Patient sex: M
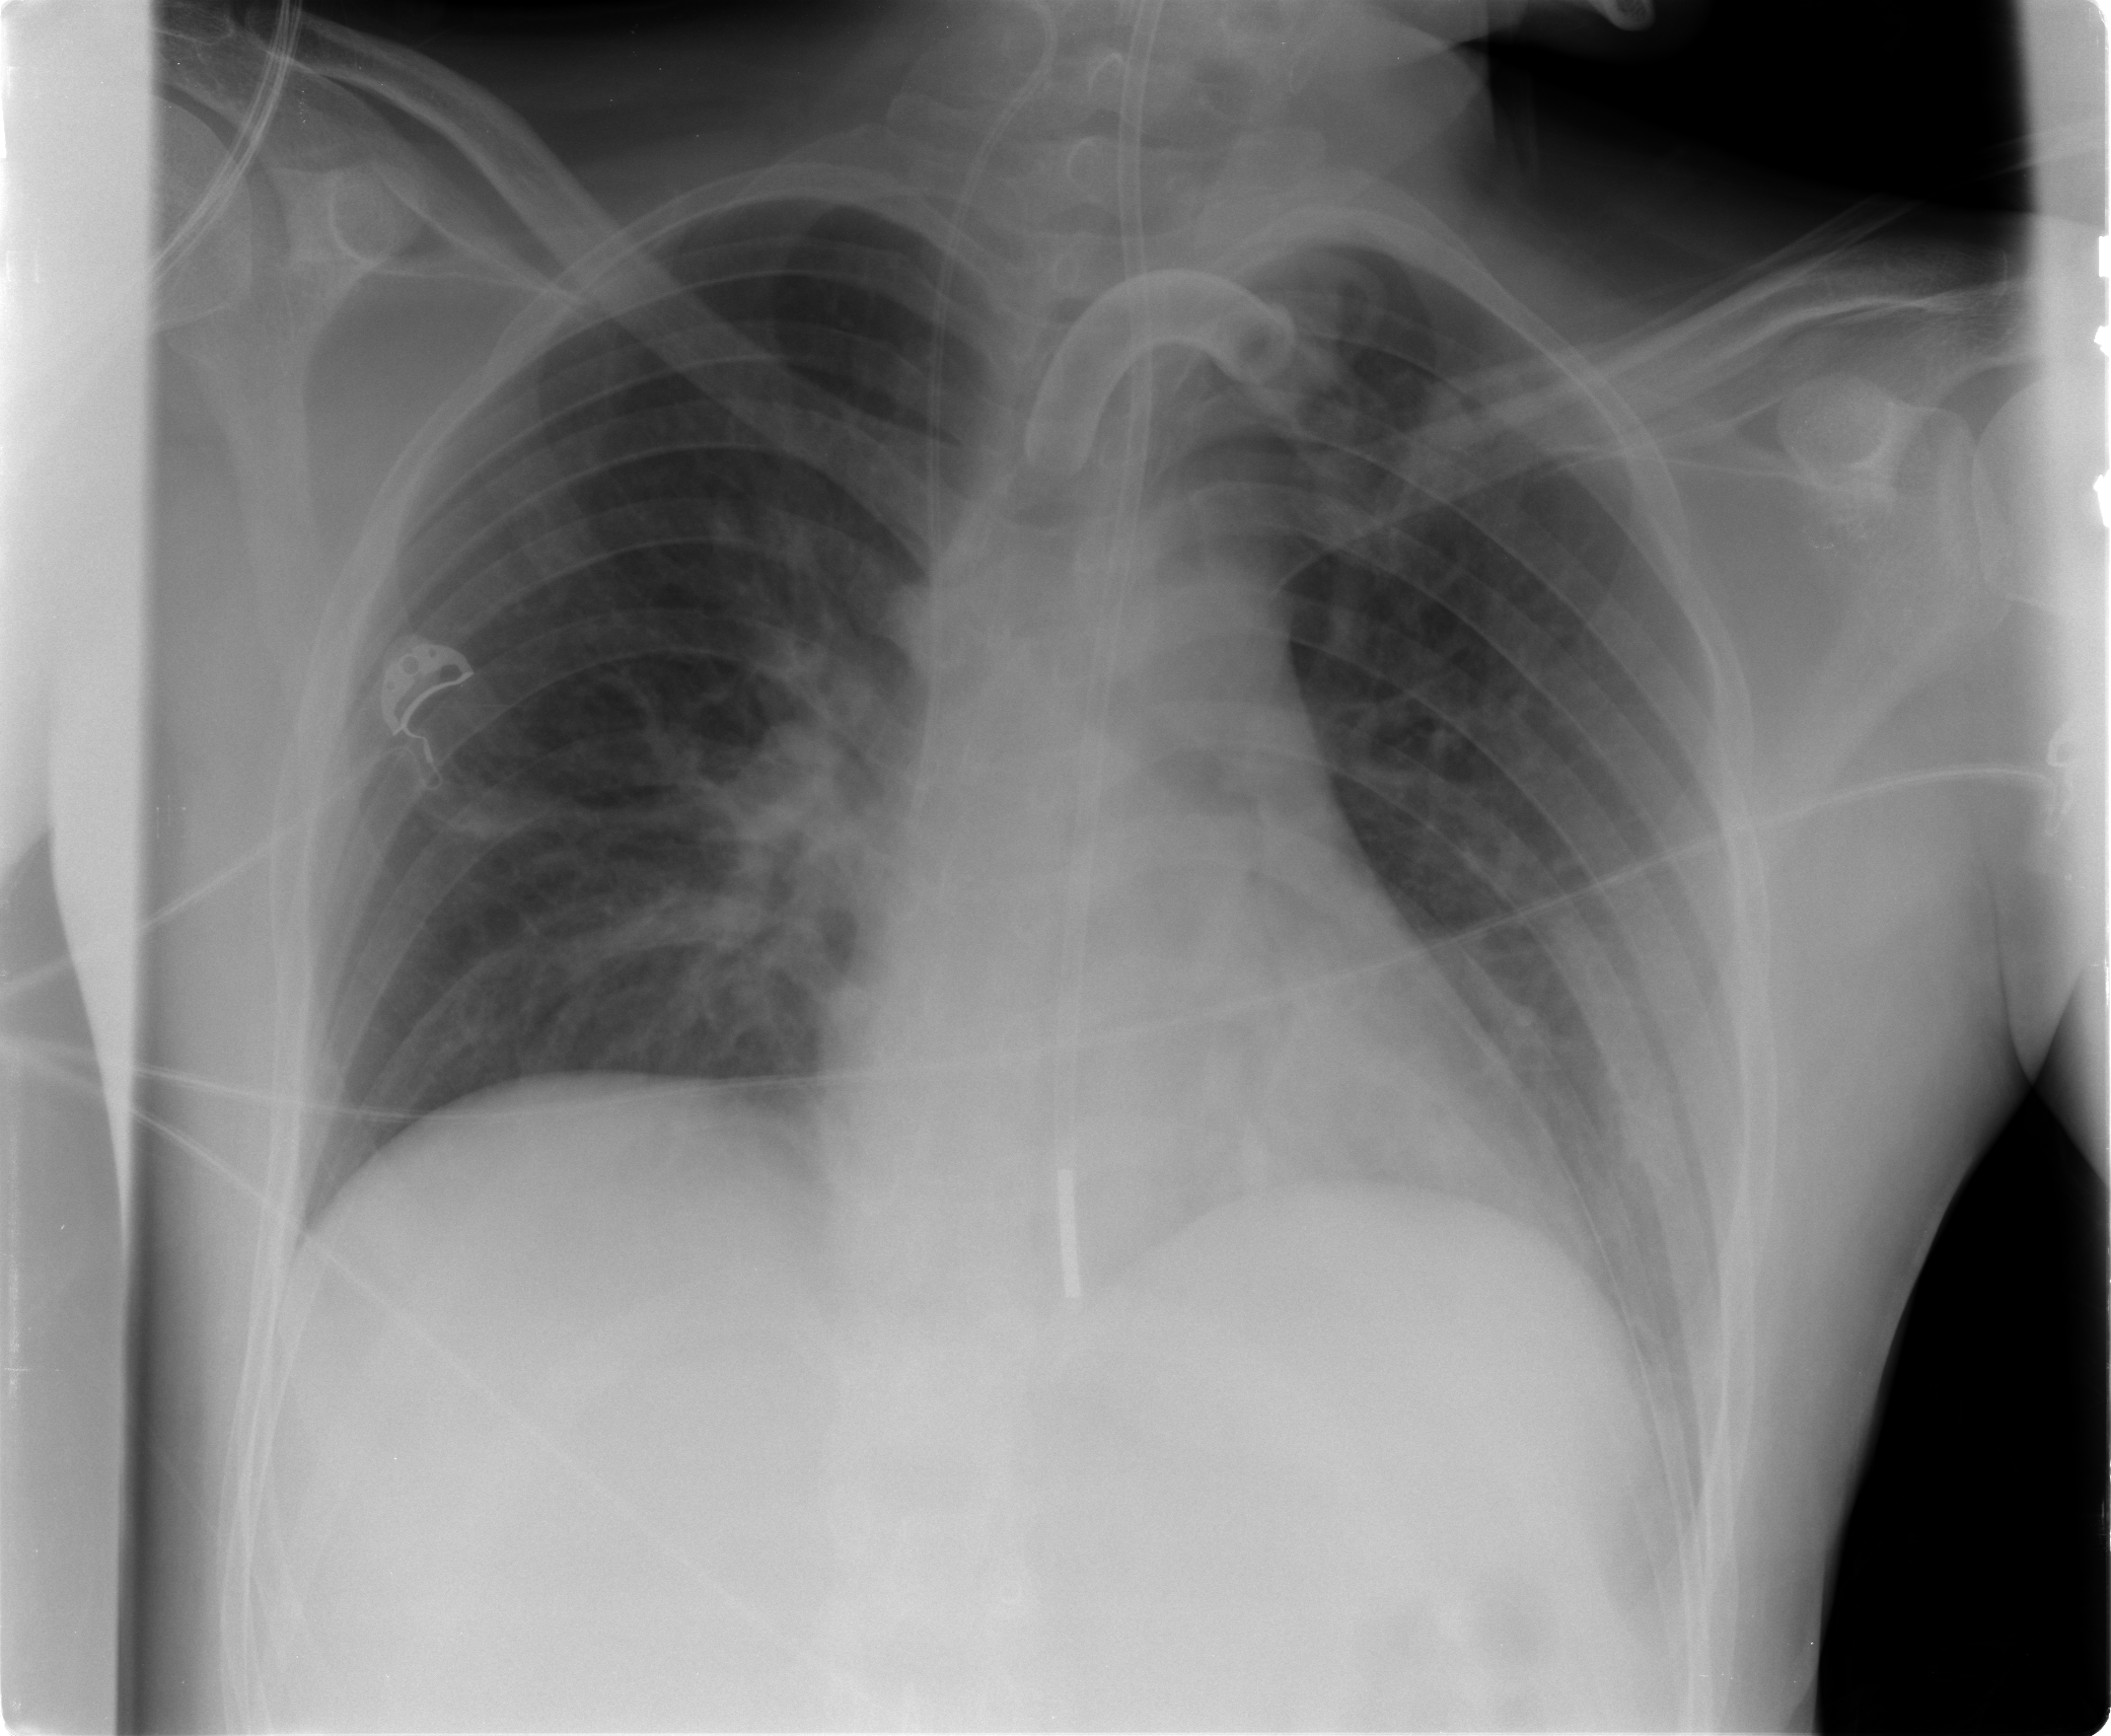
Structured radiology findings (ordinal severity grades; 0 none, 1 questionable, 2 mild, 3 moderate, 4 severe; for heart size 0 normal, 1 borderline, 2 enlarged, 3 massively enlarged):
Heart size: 0
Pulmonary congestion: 2
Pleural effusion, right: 0
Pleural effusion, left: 1
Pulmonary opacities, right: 0
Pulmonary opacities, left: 0
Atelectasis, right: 0
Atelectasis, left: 1